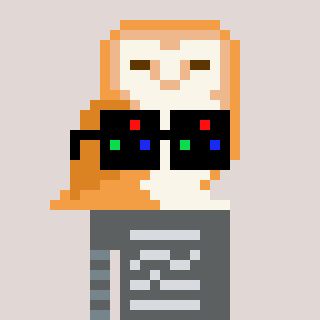
a pixel art character with square black sunglasses, a owl-shaped head and a magenta-colored body on a warm background